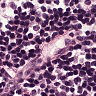
Metastatic tissue present: no